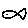
Label: fish